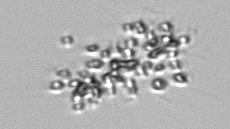
Label: Chaetoceros_didymus_TAG_external_flagellate